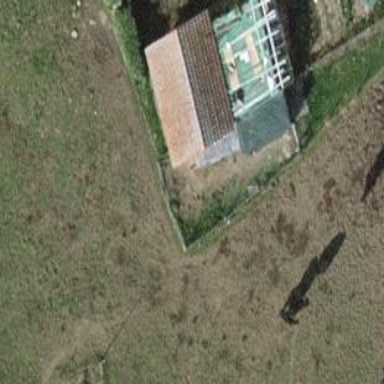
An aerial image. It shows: Shed building.